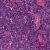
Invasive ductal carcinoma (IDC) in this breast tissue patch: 1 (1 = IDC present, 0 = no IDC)